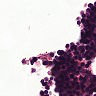
Metastatic tissue present: no